Question: I do not know if this happens to you but when I create a form and have a bunch of textfields inside with some type of validation (let's say maxLength) then whenever I violate this and the tooltip appears, for some reason it removes the focus from the textfield. This is really annoying because since you have gone over the max length the next step is to press "backspace" in order to delete some characters but since there is no focus in the textfield backspace executes "Back" of the browser and everything is lost. I tried to search for some related configs and stuff but I haven't found anything yet and there's nothing on the internet. It looks like this:

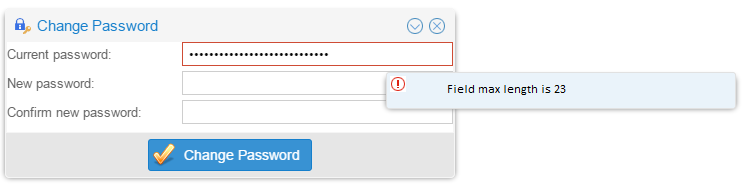
Answer: I saw that you are using ExtJS 5.0.2.xxx, so if you don't have a problem using nightly builds, the latest ones (from Oct 14th 2014 on) fix this bug.
Here is a report of this bug being found and fixed: <URL>
Thanks,